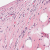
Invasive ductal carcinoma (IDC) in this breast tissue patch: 0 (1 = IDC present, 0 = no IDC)